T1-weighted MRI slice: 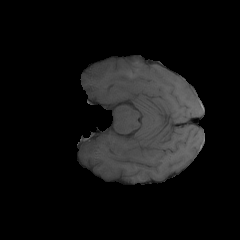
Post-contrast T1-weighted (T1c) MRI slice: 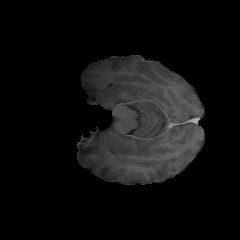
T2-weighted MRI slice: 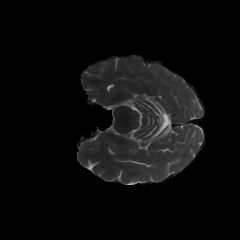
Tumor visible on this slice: no